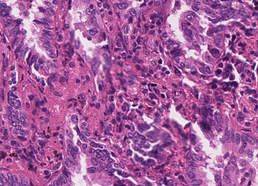
Tumor epithelial tissue: yes
Tumor-associated stroma tissue: yes
Normal tissue: no